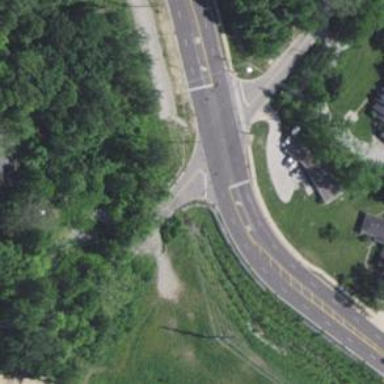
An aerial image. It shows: Asphalt tertiary road on bridge.